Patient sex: M
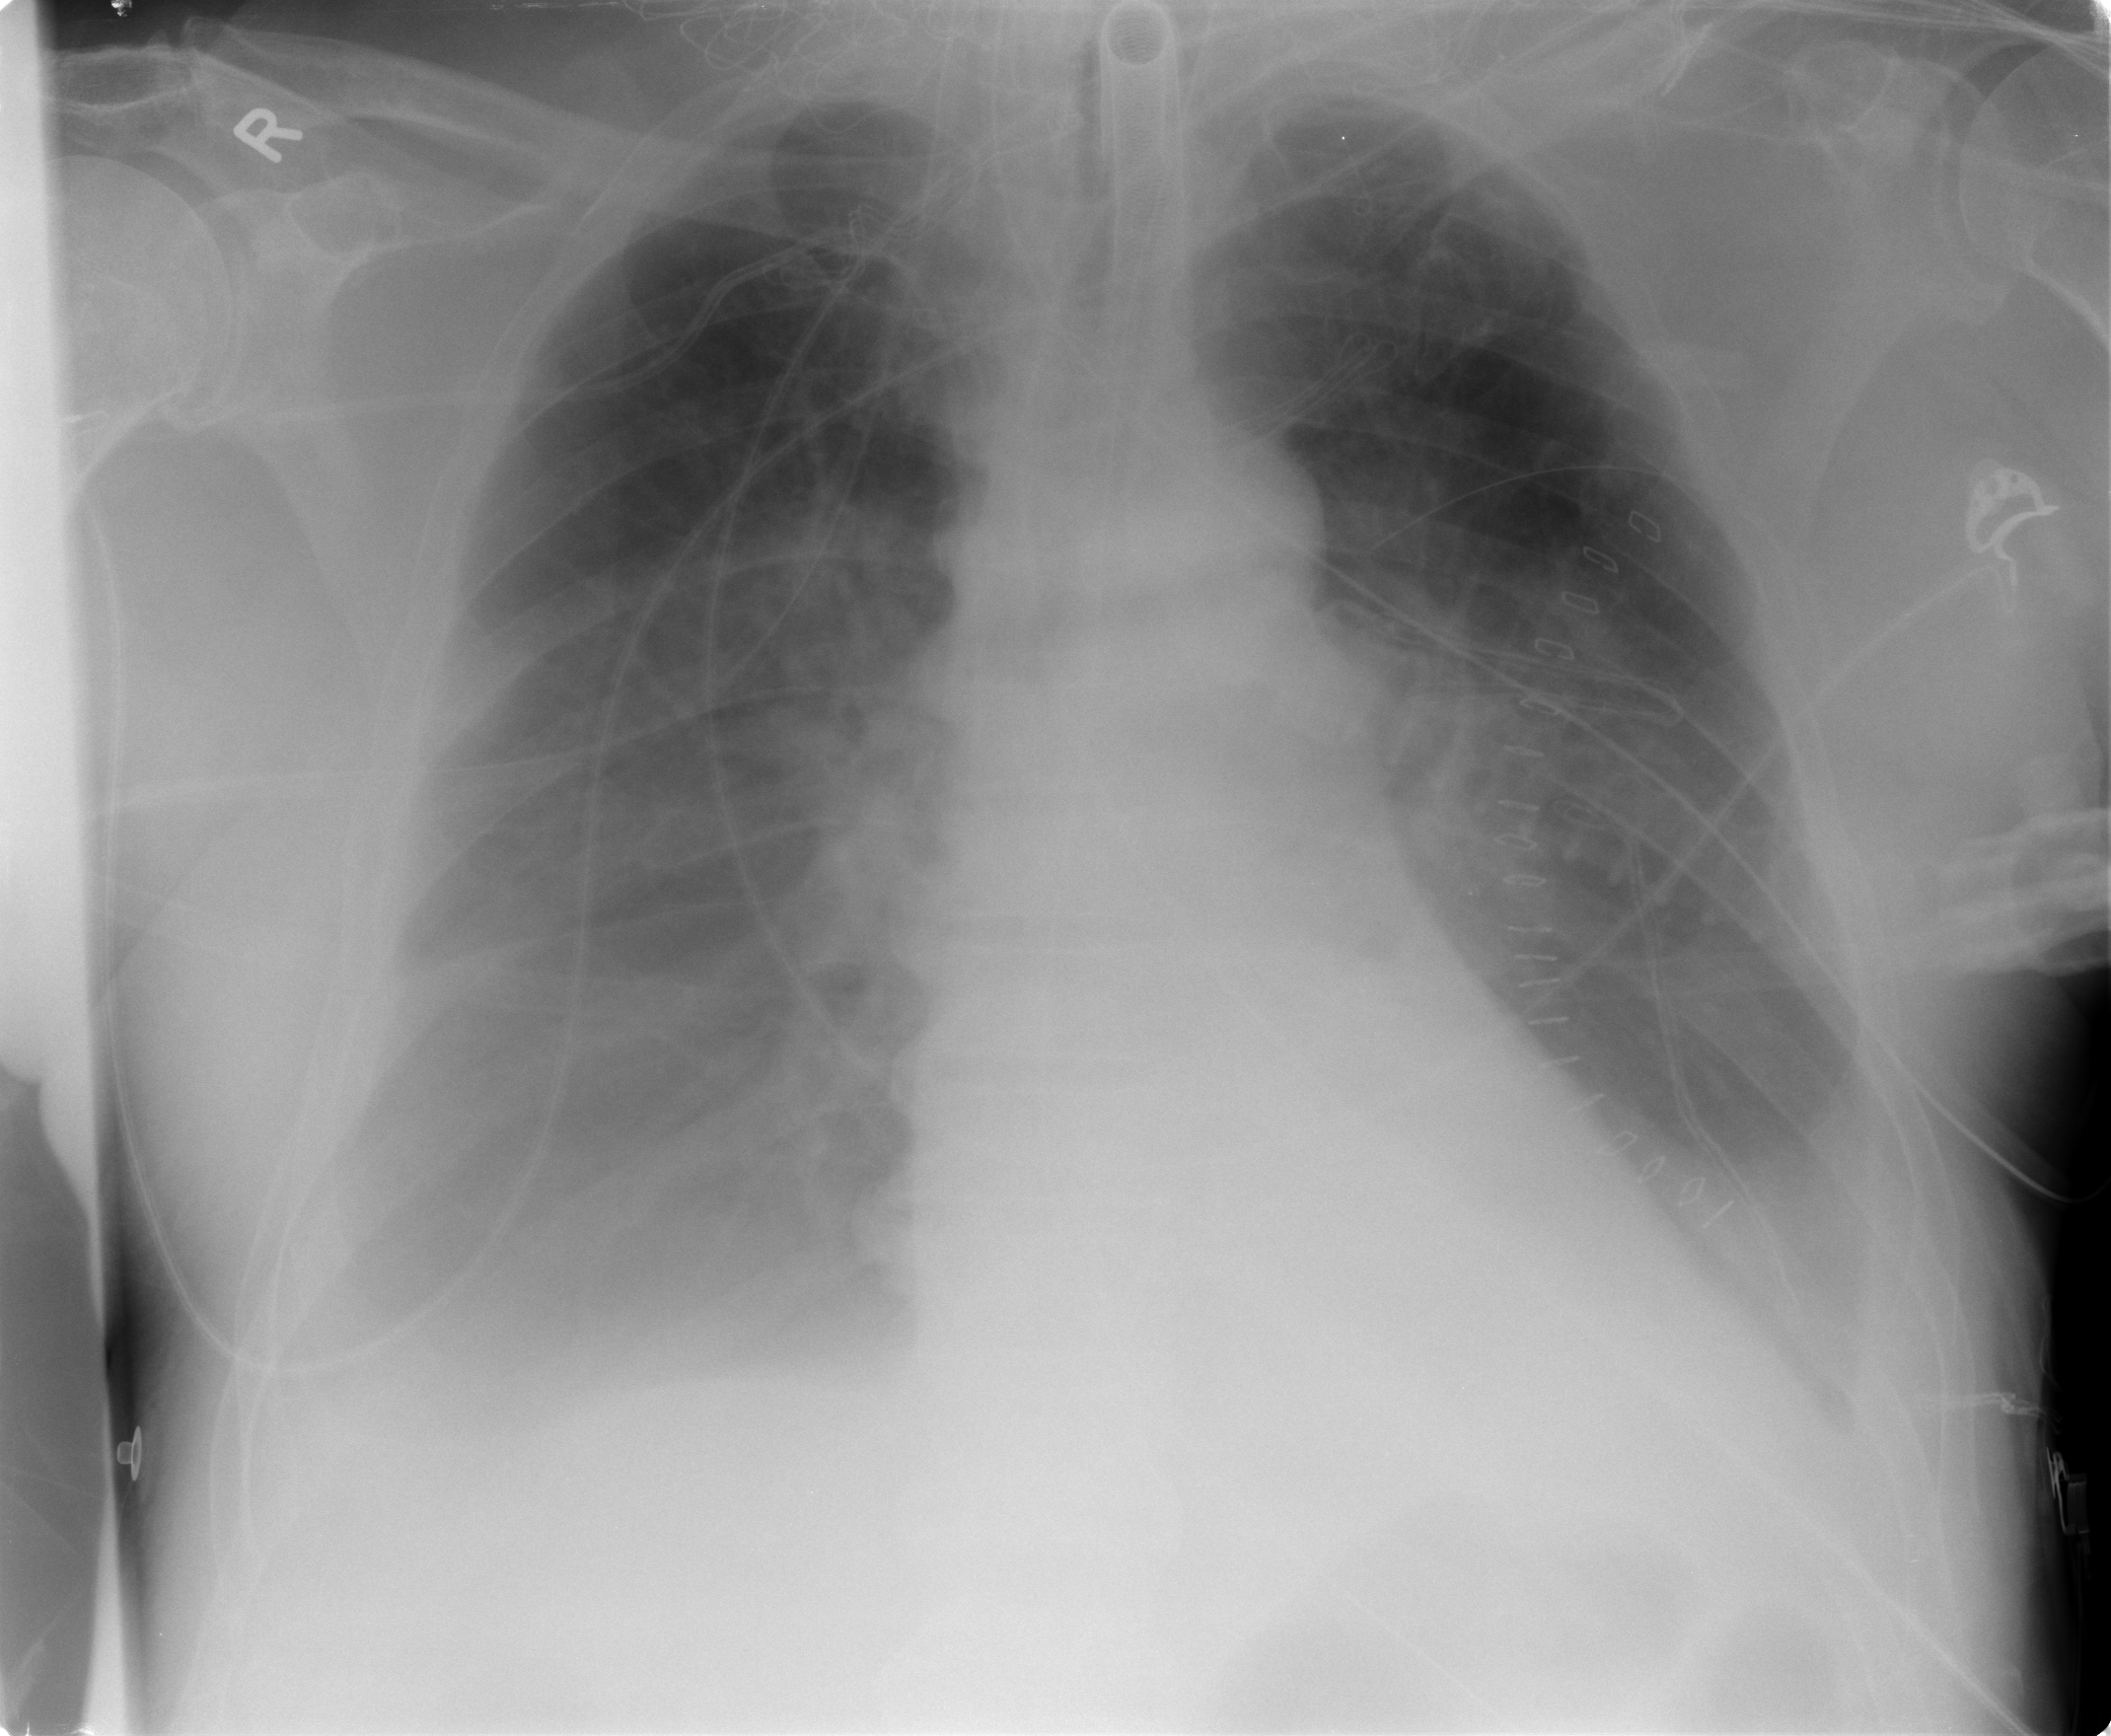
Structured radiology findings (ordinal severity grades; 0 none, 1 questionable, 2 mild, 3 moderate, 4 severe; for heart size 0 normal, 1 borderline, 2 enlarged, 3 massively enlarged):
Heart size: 0
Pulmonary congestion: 2
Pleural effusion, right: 2
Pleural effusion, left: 2
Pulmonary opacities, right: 2
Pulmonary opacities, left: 0
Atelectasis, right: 2
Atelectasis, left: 2